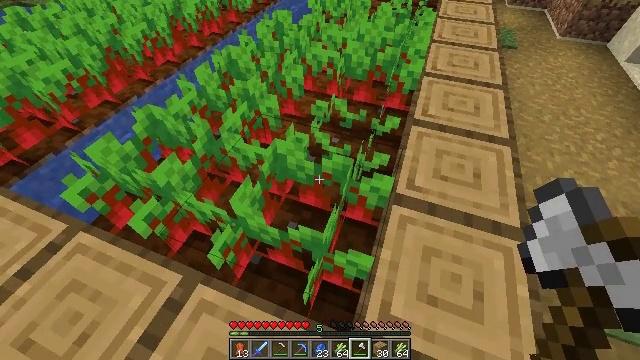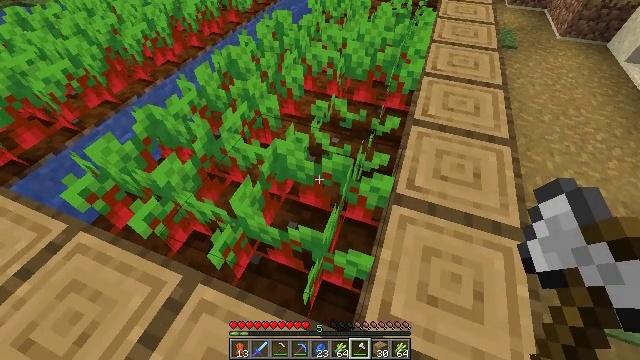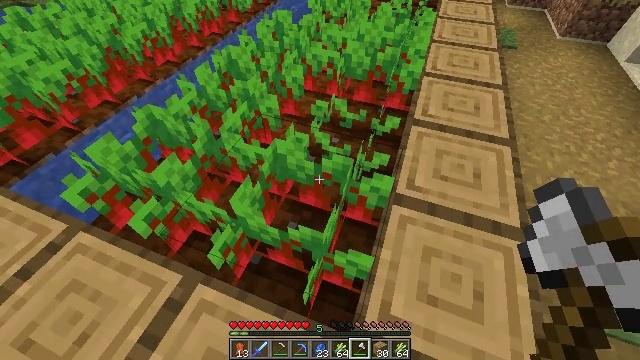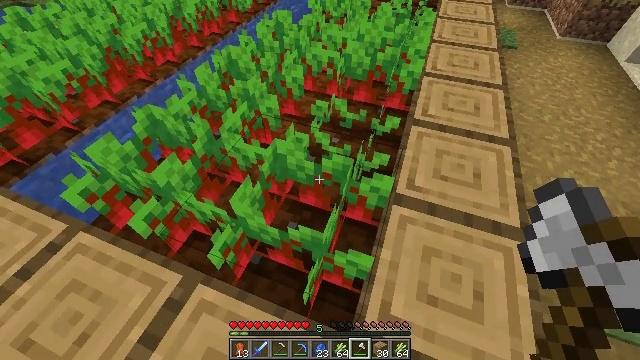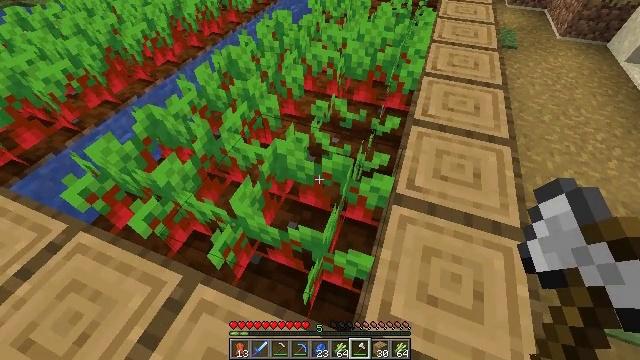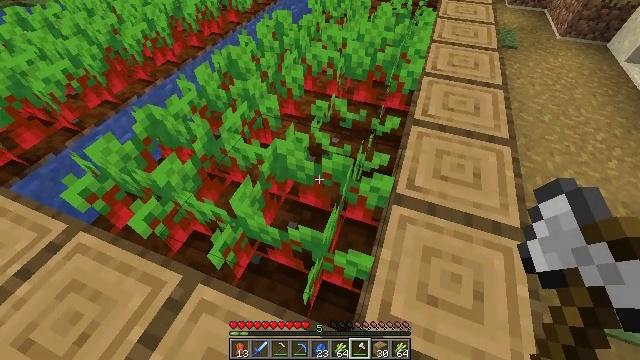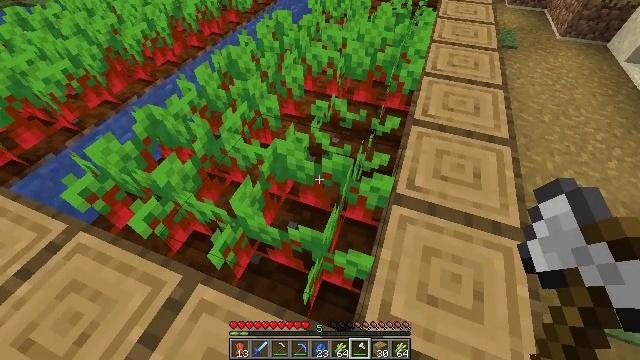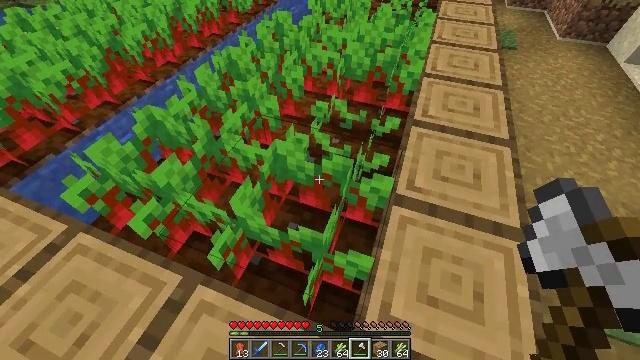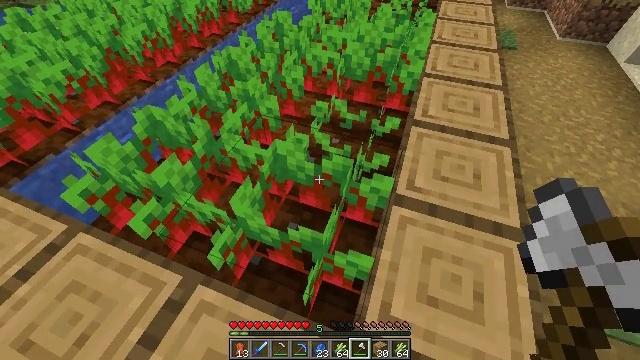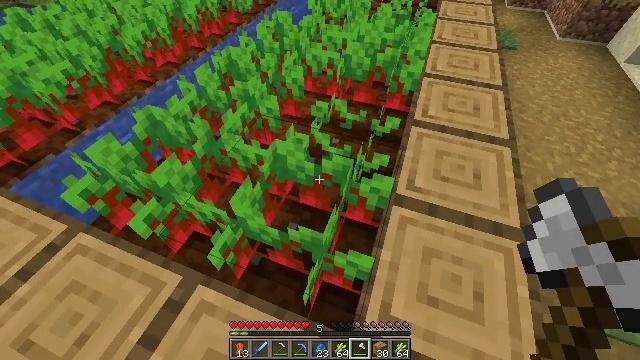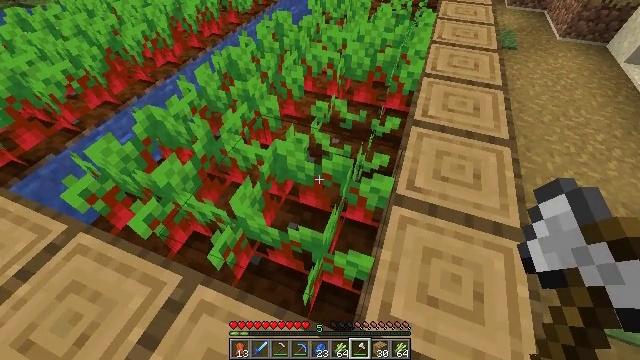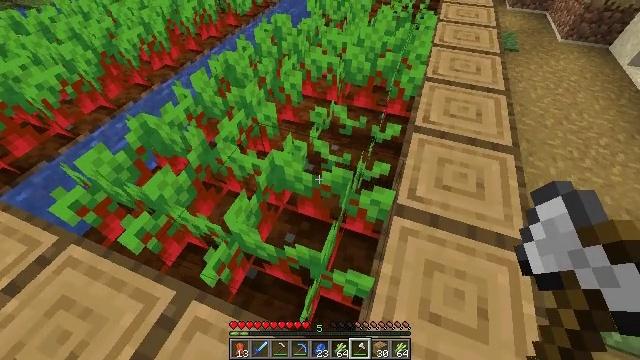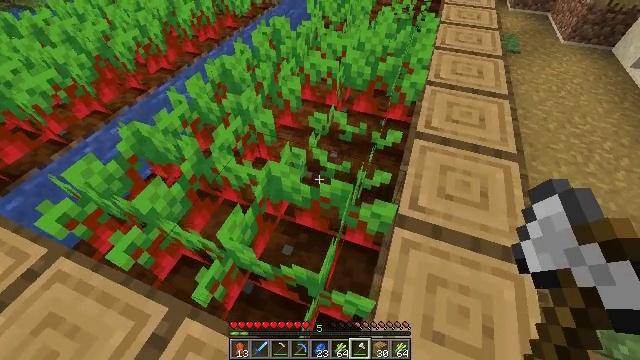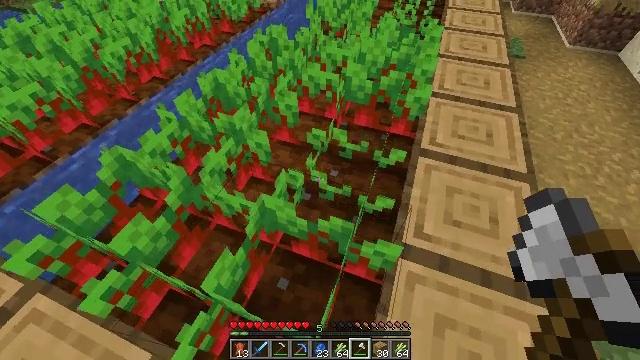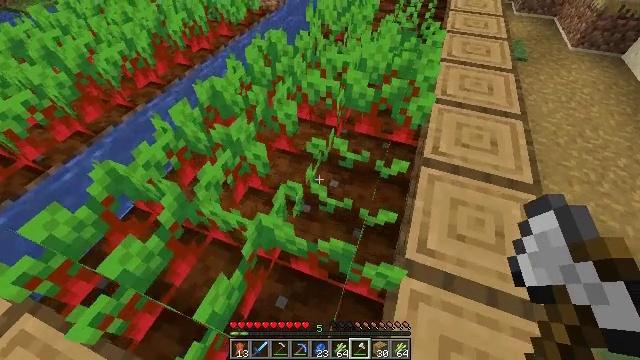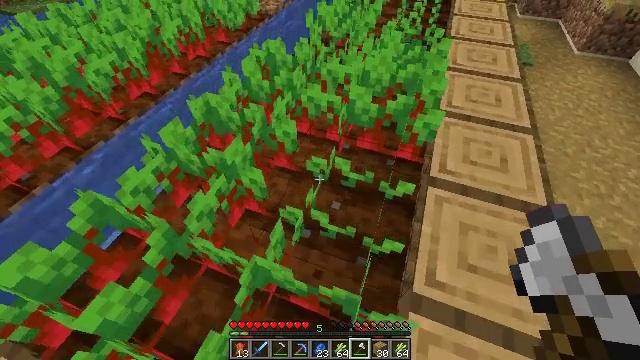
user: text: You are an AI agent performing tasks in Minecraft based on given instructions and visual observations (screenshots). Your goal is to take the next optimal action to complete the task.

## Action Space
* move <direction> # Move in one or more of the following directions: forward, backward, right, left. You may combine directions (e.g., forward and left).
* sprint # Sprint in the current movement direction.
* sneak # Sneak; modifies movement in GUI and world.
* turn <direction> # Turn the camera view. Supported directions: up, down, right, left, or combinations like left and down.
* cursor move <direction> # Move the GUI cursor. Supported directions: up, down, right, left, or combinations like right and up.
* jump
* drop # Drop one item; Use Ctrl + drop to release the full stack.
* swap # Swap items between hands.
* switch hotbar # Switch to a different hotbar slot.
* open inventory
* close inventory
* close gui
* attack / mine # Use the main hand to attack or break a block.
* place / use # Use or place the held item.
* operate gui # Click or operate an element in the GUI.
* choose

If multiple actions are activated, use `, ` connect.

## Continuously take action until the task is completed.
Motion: motion action
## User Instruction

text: Collect beetroots from the field.
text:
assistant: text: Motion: no_op
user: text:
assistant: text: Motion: no_op
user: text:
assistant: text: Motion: no_op
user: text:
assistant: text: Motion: no_op
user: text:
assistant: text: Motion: no_op
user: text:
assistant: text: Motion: no_op
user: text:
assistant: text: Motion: no_op
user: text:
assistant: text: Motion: no_op
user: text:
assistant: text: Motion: no_op
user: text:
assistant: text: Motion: no_op
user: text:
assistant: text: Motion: move forward
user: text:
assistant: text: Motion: move forward
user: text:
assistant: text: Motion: move forward
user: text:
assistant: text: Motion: move forward
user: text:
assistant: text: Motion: move forward
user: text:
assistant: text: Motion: move forward, attack / mine
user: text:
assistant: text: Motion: move forward, attack / mine
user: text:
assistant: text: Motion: move forward, attack / mine
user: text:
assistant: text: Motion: move forward, attack / mine
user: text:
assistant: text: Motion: move forward
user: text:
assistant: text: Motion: turn right
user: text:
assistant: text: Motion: turn right
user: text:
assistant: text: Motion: move forward, turn right
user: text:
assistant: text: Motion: move forward, turn right and up
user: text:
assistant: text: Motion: move forward, attack / mine
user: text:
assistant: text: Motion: move forward, attack / mine
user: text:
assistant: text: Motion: move forward, attack / mine
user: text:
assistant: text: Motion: move forward, turn left, attack / mine
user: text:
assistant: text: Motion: move forward, turn left
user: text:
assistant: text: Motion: move forward, turn left